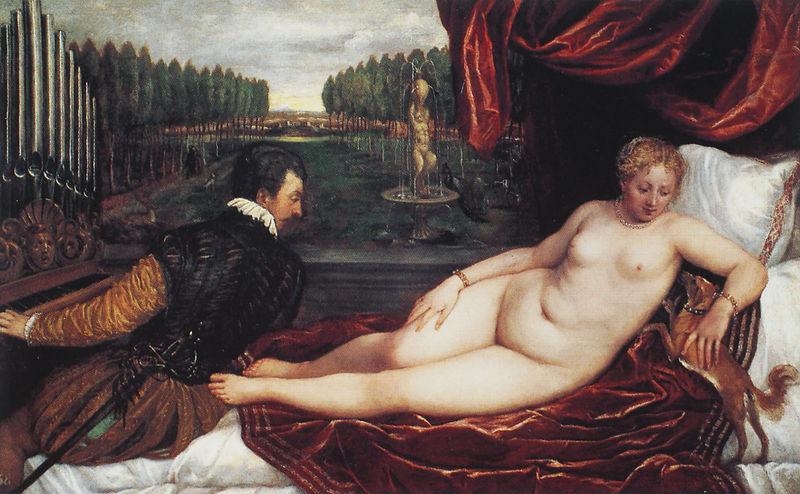
Titel: Venus mit Orgelspieler und Hündchen (Replik)
Künstler: Tizian
Institution: Madrid, Museo del Prado
Schlagwörter: akt, gemälde, himmel, mann, nackt, wasser, bäume, see, brust, busen, frau, blick, hund, park, rot, blond, barock, kragen, samt, bild, vorhang, gold, decke, musik, locken, brunnen, garten, springbrunnen, brüste, halsband, kette, allee, curtain, kissen, pillow, red, sword, female, green, hair, nose, painting, sitting, woman, bed, bett, blanket, oil painting, brown, nabel, brustwarzen, liegend, weste, flucht, schwert, säbel, waffe, degen, armband, hand, orgel, man, naked, nude, nudity, tree, background, landscape, trees, venus, feet, garden, realism, silk, dog, beard, liegt, curls, breast, fence, human, spring, bracelet, renaissance, fountain, prunkvoll, animal, cloth, fingers, breasts, colour, humans, organ, clothing, round, royalty, thighs, liegende frau, mustache, moustache, blonde, danae, naked woman, toes, boobs, tits, laying, jewellery, courtain, odalisque, lover, organist, perpspektive, full body, red curtain, brasts, nacktehit